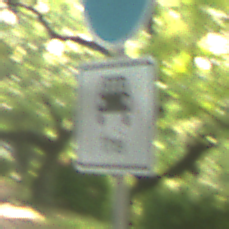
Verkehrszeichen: MehrfachbesetzePersonenkraftwagenFrei
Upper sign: Busssonderstreifen
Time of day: MorningAfternoon
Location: Outdoor (RoadRail)
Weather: Clear
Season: NotSpecified
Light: Natural